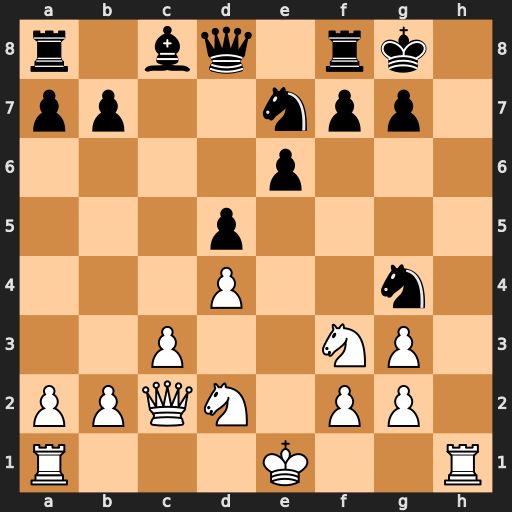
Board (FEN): r1bq1rk1/pp2npp1/4p3/3p4/3P2n1/2P2NP1/PPQN1PP1/R3K2R
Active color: w
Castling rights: KQ
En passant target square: -
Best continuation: Qh7#